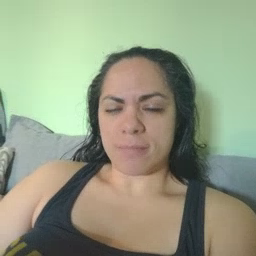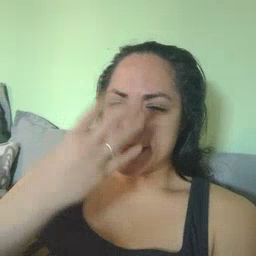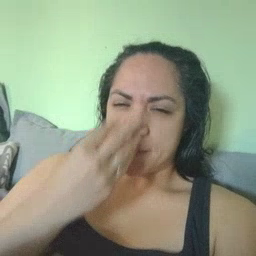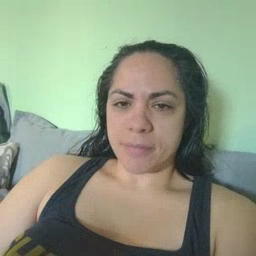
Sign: sleepy